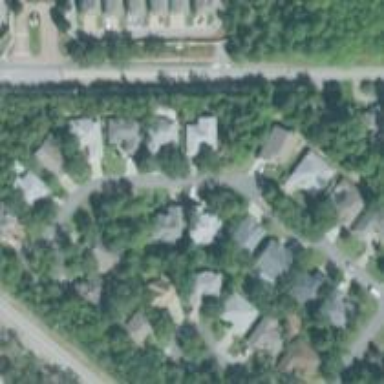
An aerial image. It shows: Single-family residential area.